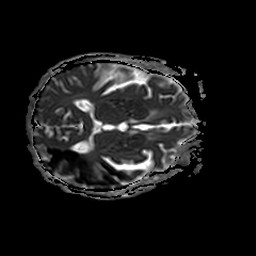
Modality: ADC
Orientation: axial
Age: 48
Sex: female
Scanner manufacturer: philips
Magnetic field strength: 3 T
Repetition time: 3.084 s
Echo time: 0.076 s